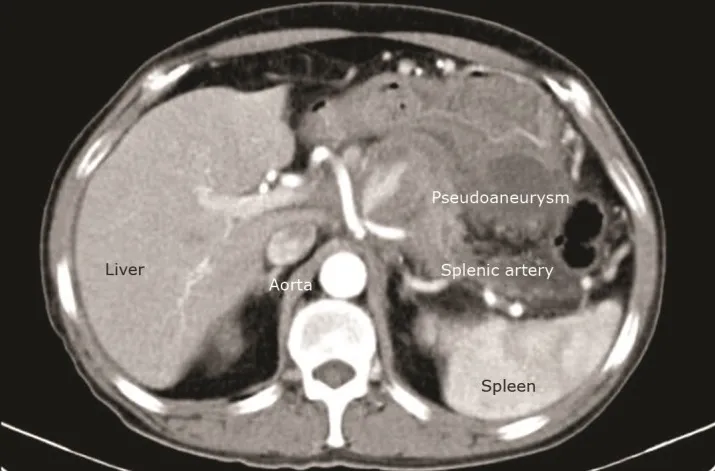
Computed tomography showing pseudoaneurysm of the splenic artery.
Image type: radiology (ct)